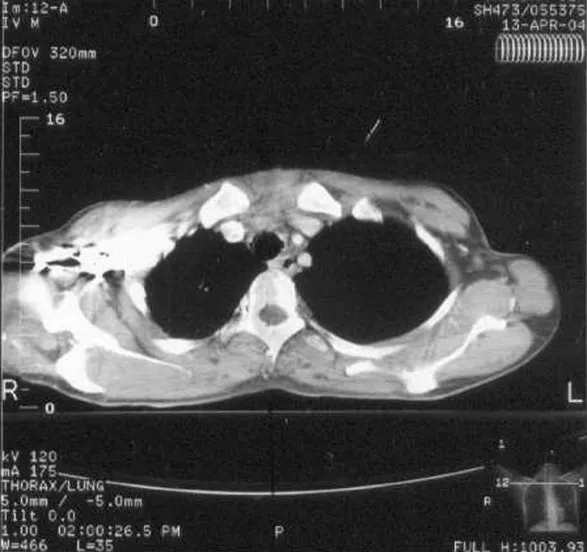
One month postoperative CT chest (axial view) showing normal tracheal walls and lumen.
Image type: radiology (ct)